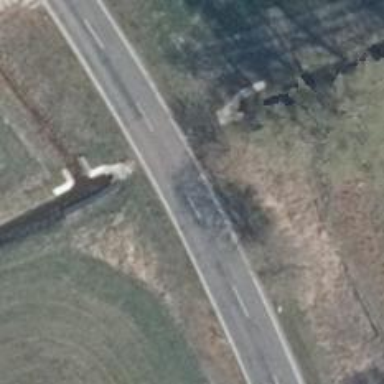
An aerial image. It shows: Asphalt road classified as tertiary.